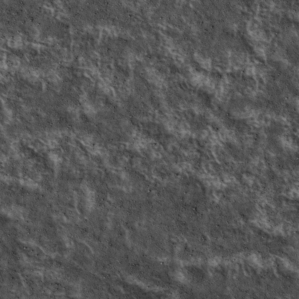
Label: non_frost